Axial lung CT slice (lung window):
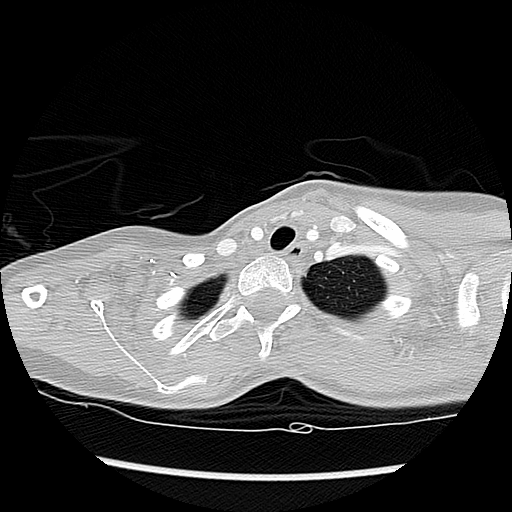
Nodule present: no